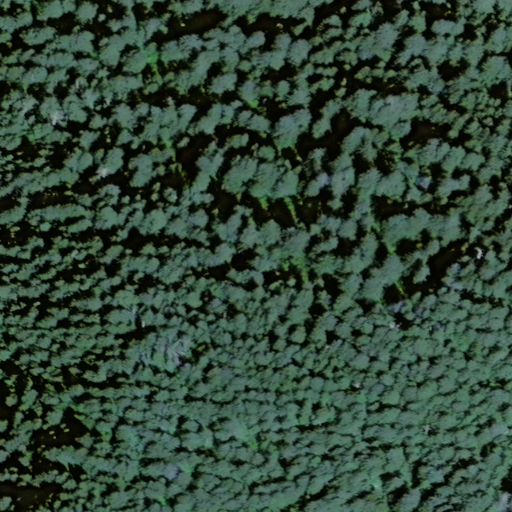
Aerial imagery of island in Alaska named Forrester Island containing only unknown